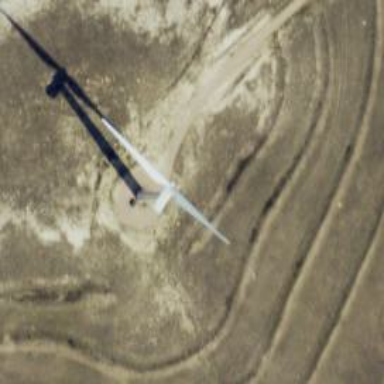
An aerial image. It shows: Wind power generator with wind turbines.